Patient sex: F
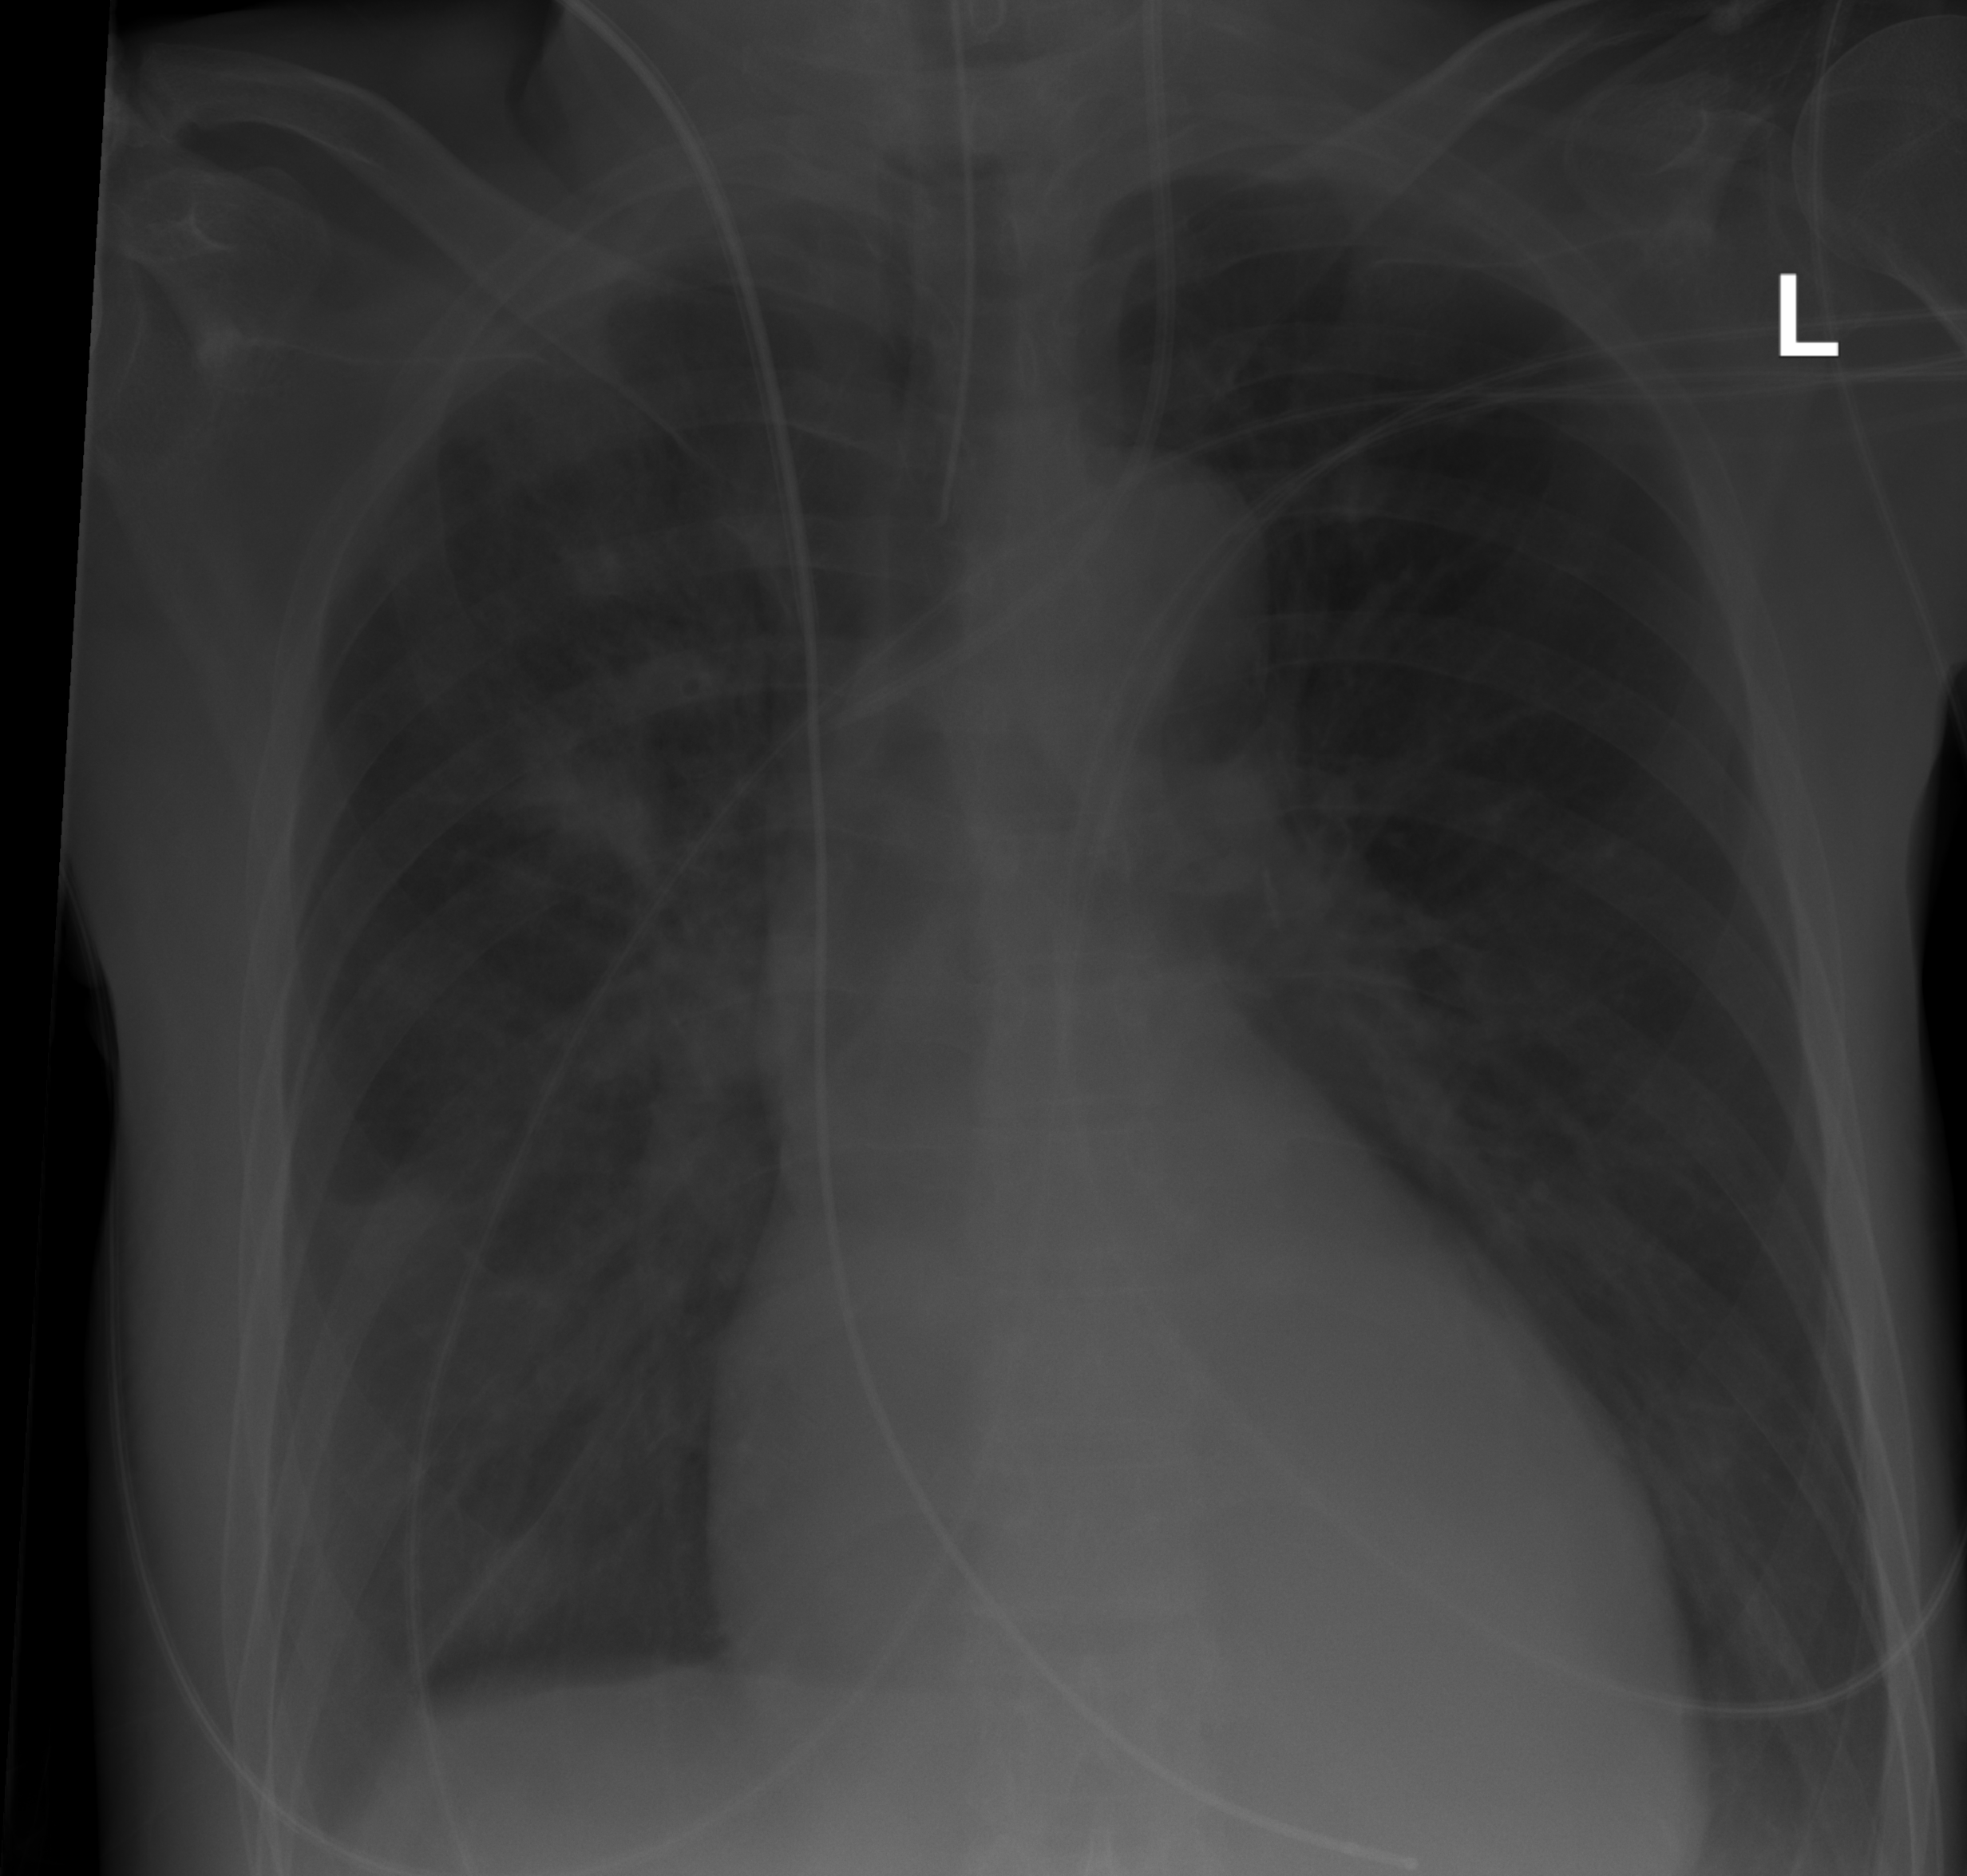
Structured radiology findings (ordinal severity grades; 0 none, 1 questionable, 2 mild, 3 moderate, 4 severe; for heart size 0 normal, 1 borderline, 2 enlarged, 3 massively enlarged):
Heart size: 2
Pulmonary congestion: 0
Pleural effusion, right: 0
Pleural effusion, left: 2
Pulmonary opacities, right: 2
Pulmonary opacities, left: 0
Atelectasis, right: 0
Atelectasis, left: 0